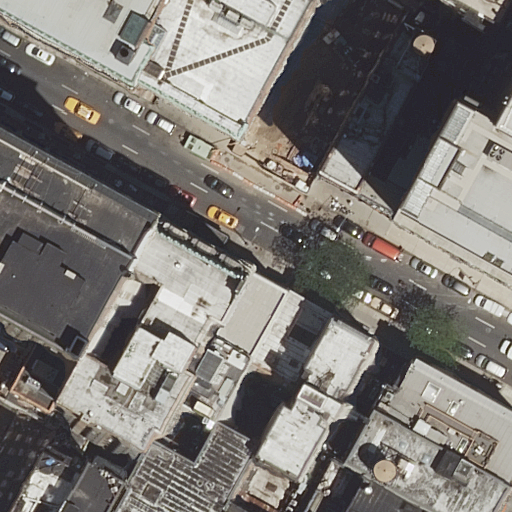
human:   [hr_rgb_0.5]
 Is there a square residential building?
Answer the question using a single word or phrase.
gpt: no

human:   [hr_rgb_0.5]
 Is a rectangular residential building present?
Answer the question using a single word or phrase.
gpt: yes

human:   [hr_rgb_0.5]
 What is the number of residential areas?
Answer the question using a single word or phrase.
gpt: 0

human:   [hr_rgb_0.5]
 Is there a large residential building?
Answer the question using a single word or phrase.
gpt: yes

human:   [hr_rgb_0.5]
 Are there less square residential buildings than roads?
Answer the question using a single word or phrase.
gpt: yes

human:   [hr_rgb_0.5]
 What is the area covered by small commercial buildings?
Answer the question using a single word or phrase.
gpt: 0m2

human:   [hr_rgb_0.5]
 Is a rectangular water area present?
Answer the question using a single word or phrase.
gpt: no

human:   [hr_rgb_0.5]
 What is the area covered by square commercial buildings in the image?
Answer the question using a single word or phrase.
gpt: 0m2

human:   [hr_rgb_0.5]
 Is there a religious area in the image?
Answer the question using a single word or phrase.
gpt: no

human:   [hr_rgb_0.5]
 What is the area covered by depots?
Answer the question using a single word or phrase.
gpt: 0m2

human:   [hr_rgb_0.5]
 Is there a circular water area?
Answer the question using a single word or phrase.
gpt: no

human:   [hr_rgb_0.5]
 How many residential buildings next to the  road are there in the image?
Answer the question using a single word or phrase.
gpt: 15

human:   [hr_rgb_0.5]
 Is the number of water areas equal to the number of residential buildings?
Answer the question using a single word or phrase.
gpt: no

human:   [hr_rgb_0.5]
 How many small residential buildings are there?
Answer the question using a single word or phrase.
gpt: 3

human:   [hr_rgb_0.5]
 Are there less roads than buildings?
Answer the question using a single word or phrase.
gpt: yes

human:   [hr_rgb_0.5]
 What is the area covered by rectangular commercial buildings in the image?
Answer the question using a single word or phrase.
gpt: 0m2

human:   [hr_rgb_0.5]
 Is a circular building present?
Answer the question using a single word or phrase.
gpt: no

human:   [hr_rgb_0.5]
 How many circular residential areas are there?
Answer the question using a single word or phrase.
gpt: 0

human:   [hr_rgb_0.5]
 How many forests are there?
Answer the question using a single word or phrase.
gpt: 0

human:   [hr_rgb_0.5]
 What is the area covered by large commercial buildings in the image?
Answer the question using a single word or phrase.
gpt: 0m2

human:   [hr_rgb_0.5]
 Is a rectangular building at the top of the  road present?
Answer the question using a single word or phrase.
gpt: yes

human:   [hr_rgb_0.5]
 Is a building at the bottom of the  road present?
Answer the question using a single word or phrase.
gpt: yes

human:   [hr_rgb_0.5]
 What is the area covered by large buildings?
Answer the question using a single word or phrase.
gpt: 2934m2

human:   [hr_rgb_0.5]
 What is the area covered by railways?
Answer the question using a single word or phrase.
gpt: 0m2

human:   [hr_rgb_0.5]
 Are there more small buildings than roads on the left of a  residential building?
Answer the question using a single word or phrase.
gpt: yes

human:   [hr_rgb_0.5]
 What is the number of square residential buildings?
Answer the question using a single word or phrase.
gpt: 0

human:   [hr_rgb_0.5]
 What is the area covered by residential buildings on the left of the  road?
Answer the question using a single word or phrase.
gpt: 2266m2

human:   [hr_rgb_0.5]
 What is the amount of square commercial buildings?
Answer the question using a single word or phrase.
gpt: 0

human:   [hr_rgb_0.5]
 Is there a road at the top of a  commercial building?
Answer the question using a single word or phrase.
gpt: no

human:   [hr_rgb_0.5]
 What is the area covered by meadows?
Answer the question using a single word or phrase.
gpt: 0m2

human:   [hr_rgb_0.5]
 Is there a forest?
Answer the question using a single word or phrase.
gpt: no

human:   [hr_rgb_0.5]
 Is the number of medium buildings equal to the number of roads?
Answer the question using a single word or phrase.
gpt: no

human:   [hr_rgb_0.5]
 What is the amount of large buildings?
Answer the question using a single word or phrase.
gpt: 4

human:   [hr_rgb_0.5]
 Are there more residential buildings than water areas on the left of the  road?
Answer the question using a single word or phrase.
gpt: yes

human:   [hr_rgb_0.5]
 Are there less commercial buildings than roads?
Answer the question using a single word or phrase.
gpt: yes

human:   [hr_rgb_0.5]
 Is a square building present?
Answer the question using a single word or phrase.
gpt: no